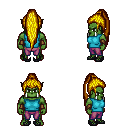
a pixel art fantasy rpg character, male body template, orc, green skin, teal sleeveless shirt, magenta pants, blonde extra-long topknot hairstyle, leather bracers, ghillies, four views (front, back, left, right), 2x2 character sprite sheet, small pixel art, hard edges, no anti-aliasing